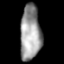
Tissue: lung
Cell type: Epithelial cells
Senescence score: 0.2291
Nuclear area (px): 1112
Mean DAPI intensity: 155.073